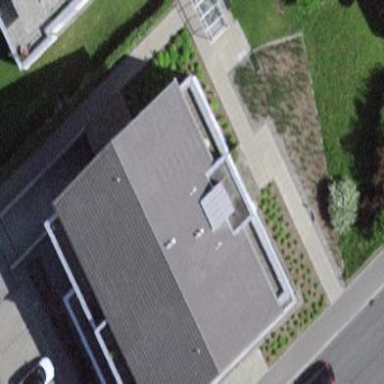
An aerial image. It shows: Commercial building.